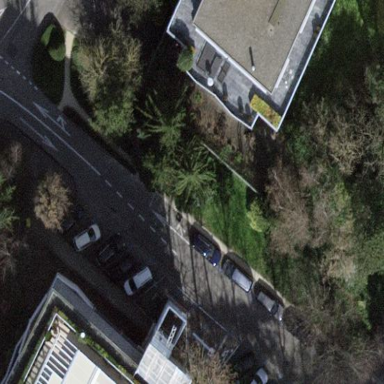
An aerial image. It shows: View of roof of building.